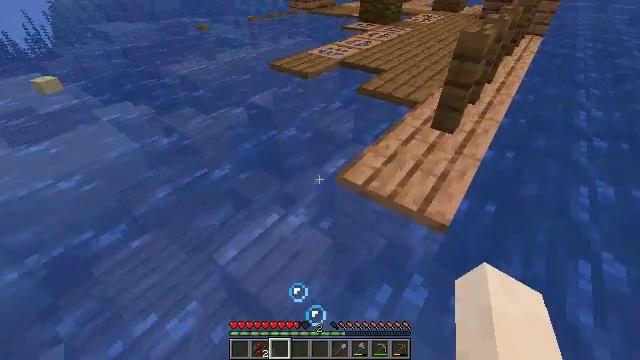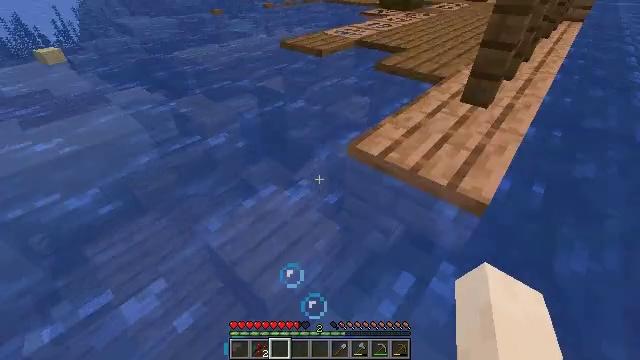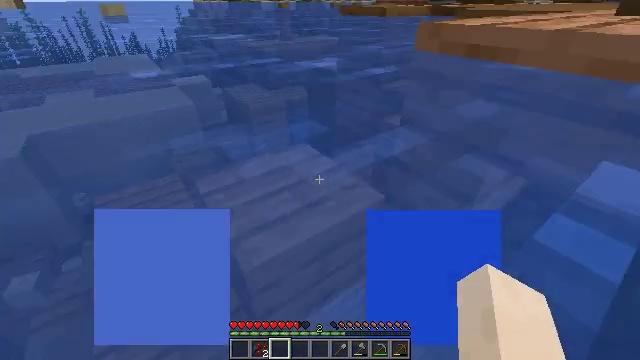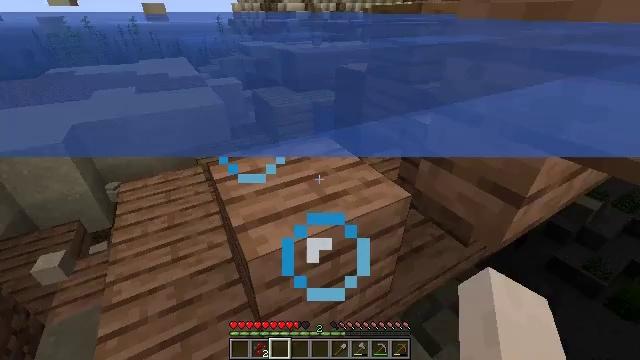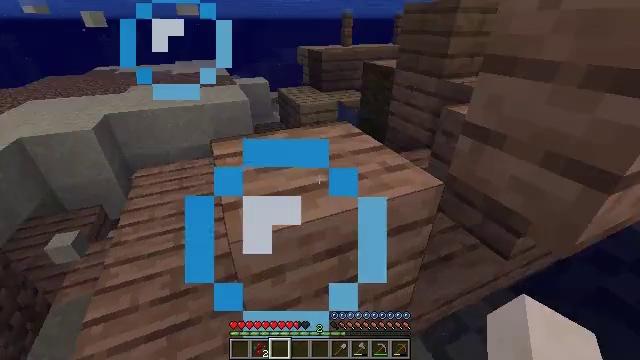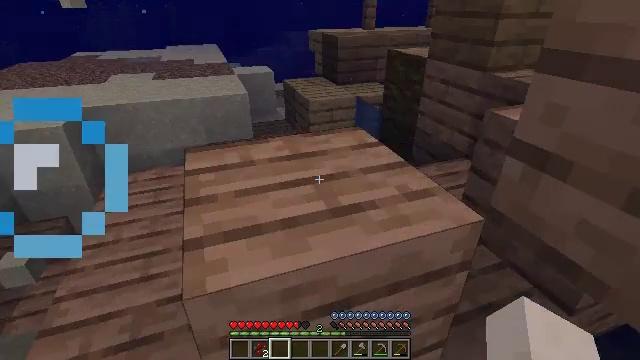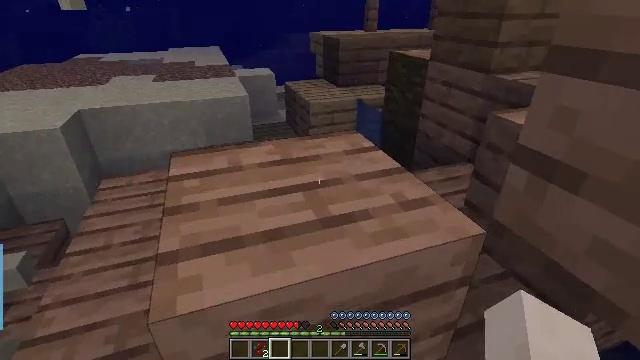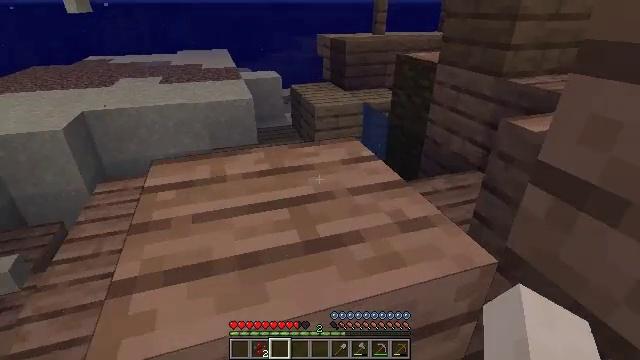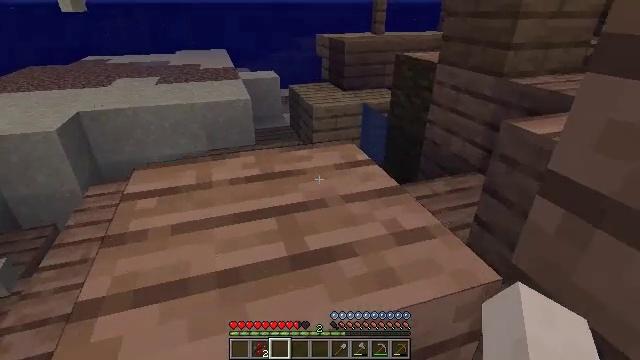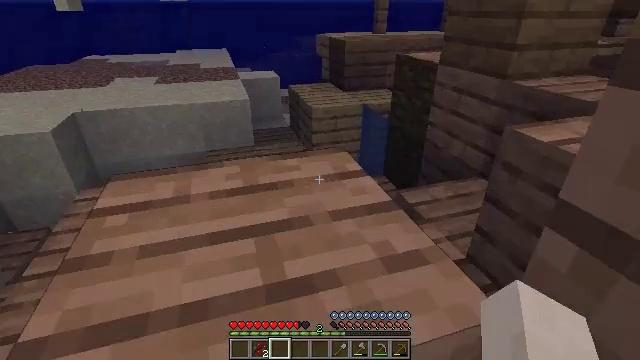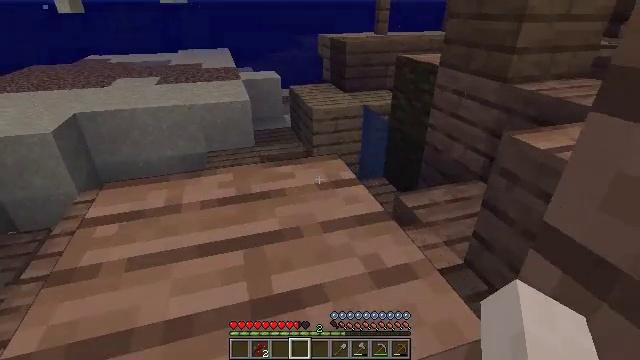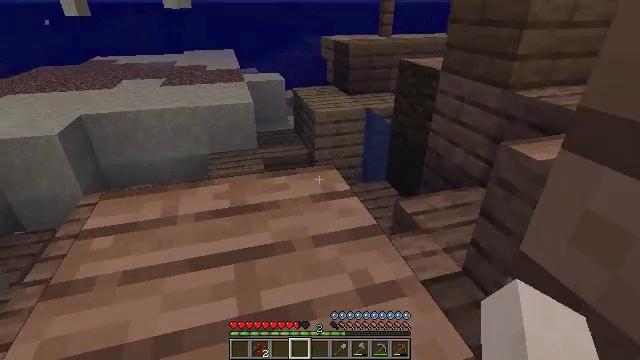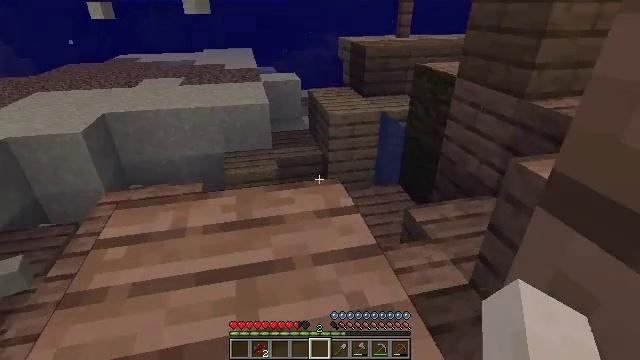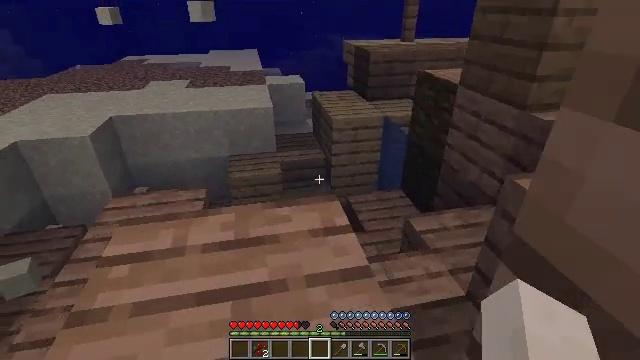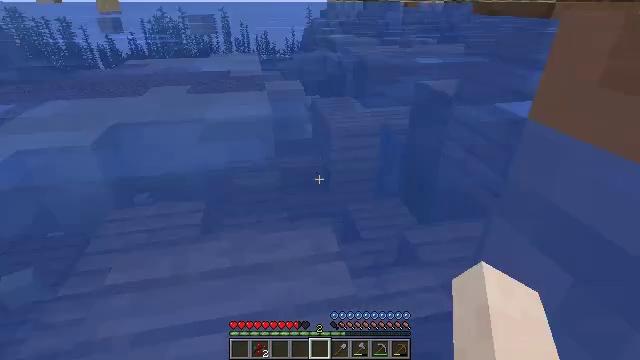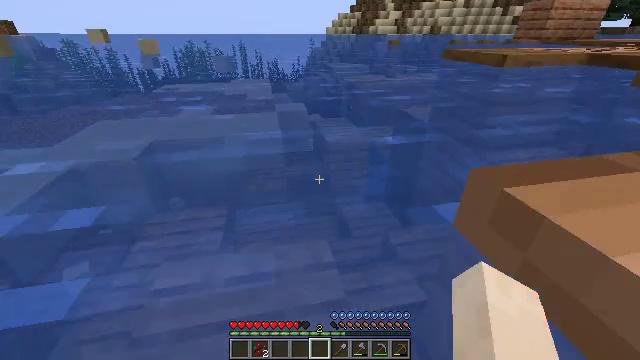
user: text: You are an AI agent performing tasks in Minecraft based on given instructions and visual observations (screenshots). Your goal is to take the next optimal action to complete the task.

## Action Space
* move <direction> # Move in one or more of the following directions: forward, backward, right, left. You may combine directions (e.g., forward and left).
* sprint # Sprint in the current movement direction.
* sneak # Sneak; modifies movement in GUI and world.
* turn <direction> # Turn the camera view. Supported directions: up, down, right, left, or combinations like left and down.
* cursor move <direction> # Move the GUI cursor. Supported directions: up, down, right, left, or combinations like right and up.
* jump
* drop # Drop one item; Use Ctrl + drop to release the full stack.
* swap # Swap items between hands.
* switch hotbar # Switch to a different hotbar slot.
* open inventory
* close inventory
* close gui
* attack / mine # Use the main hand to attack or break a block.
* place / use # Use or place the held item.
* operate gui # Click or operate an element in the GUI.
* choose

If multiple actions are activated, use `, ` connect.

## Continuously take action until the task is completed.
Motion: motion action
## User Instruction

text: Gather sand from the desert.
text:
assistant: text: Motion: move forward, turn left
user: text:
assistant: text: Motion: move forward, turn left and up
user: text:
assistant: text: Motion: move forward, turn left and up
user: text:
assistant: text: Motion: move forward, turn left and up
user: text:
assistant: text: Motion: move forward, turn left and up
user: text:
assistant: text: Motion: move forward
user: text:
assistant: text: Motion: move forward, turn left
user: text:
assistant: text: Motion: move forward
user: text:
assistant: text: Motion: move forward, jump
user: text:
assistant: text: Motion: move forward, jump
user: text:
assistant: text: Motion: move forward, jump
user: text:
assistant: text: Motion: move forward, turn left, jump
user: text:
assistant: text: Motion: move forward, turn left, jump
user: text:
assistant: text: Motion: move forward, jump
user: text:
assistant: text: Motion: move forward, jump
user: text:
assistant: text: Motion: move forward, jump
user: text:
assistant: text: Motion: move forward
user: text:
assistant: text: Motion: move forward
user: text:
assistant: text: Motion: move forward
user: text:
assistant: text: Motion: move forward
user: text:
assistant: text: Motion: move forward, turn down
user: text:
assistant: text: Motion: move forward, turn right and down
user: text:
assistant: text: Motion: move forward, turn right and down
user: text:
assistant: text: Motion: move forward, turn right and down
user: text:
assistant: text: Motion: move forward, turn down
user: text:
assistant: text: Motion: move forward
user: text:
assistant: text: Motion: move forward, turn right and down
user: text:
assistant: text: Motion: move forward
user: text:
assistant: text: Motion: move forward
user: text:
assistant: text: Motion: move forward and move right